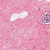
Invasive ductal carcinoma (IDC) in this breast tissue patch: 0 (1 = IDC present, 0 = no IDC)